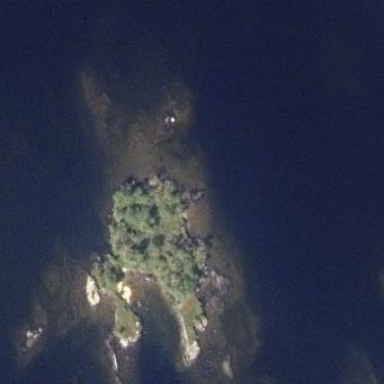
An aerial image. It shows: Islet.